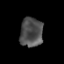
Tissue: prostate
Cell type: T cells
Senescence score: 0.164
Nuclear area (px): 653
Mean DAPI intensity: 79.323